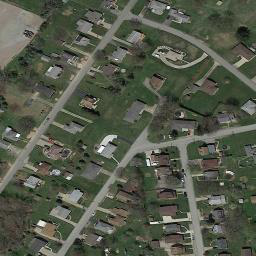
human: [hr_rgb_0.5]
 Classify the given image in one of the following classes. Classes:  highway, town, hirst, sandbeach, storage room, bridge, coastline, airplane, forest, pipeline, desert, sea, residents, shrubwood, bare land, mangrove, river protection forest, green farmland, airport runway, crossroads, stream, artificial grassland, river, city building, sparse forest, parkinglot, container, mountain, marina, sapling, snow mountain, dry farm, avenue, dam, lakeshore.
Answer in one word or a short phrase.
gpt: town